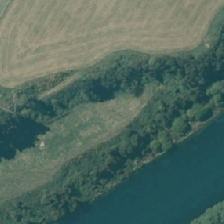
Land cover: high_producing_grassland